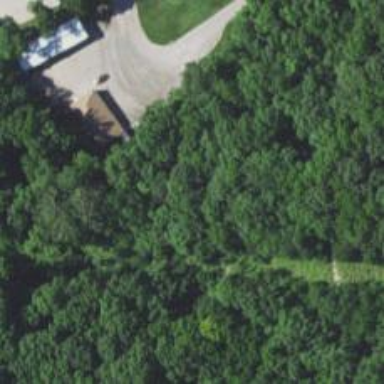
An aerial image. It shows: Path with excellent visibility for trail.